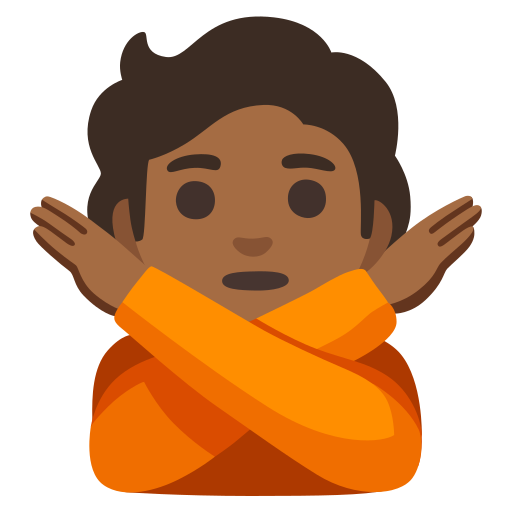
Emoji: 🙅🏾